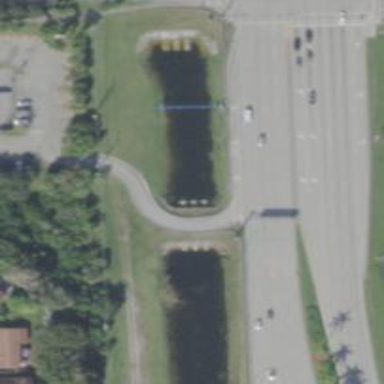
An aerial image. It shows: Canal culvert running through tunnel.